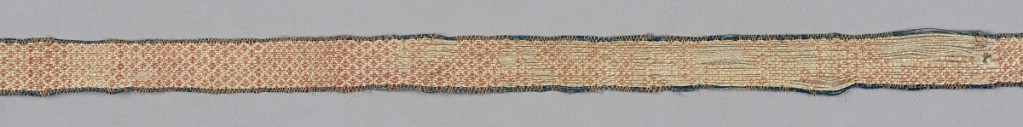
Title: Trimming
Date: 17th century
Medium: silk Technique: woven
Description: Design of a pink ground with small white ornaments or flowers with a blue selvage.